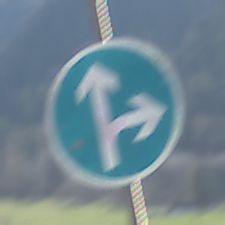
Verkehrszeichen: VorgeschriebeneFahrtrichtungGeradeausOderRechts
Umgebung: Outdoor, Nature
Tageszeit: MorningAfternoon
Wetter: PartlyCloudy
Licht: Natural
Jahreszeit: NotSpecified
Kontrast: HighContrast